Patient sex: F
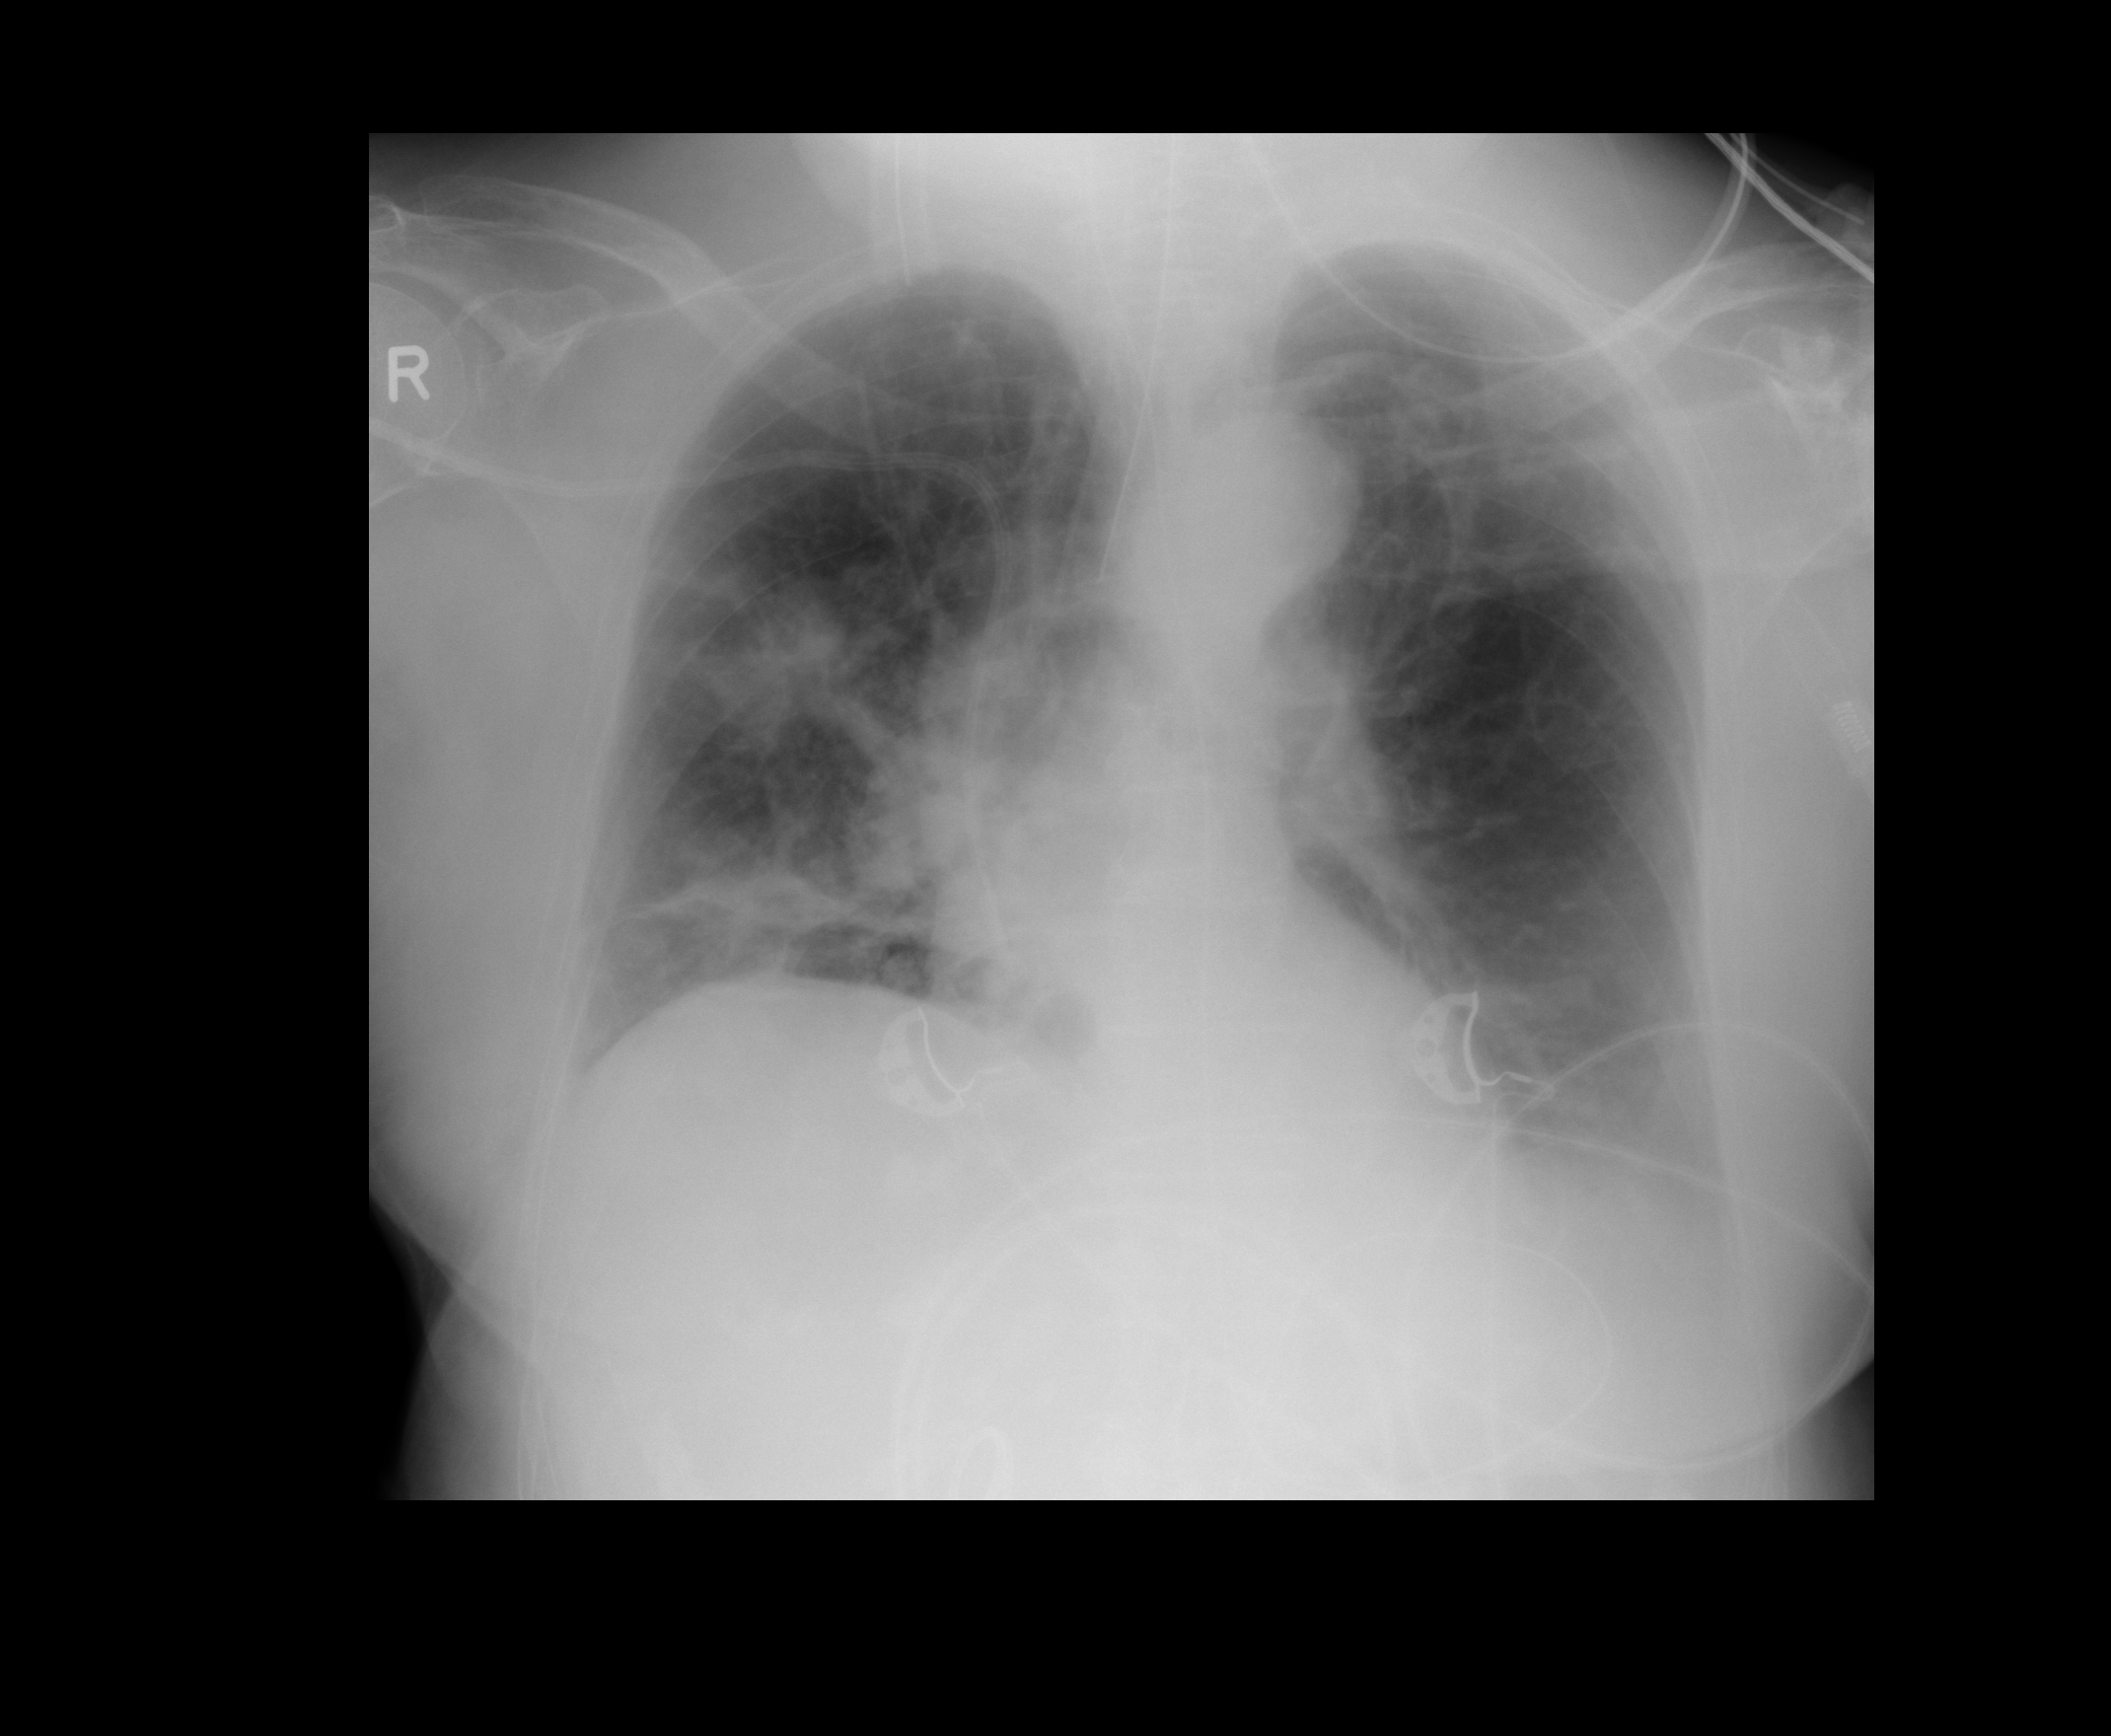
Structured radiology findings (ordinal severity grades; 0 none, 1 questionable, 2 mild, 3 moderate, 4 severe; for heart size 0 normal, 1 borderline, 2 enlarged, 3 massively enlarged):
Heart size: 0
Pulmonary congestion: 0
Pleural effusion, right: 2
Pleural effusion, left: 1
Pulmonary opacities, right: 2
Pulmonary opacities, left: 0
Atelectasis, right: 3
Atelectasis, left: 2